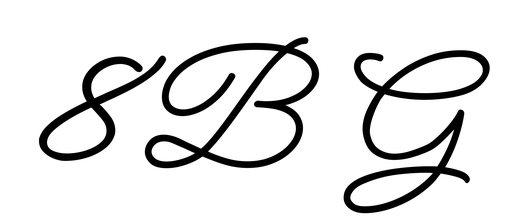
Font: MeowScript-Regular